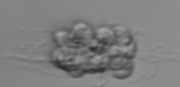
Label: Leptocylindrus_mediterraneus